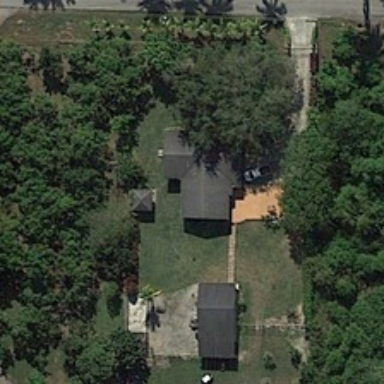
The house of grey roof is surrounded by trees .